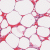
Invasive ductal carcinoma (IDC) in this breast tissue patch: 0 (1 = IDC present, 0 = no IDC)